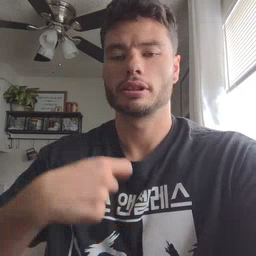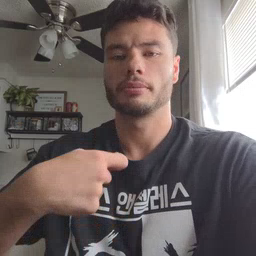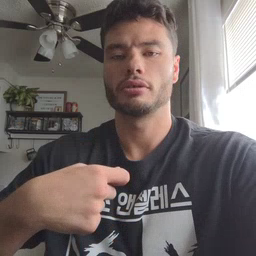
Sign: zipper